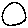
Label: circle